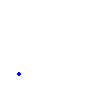
Particle: kaon